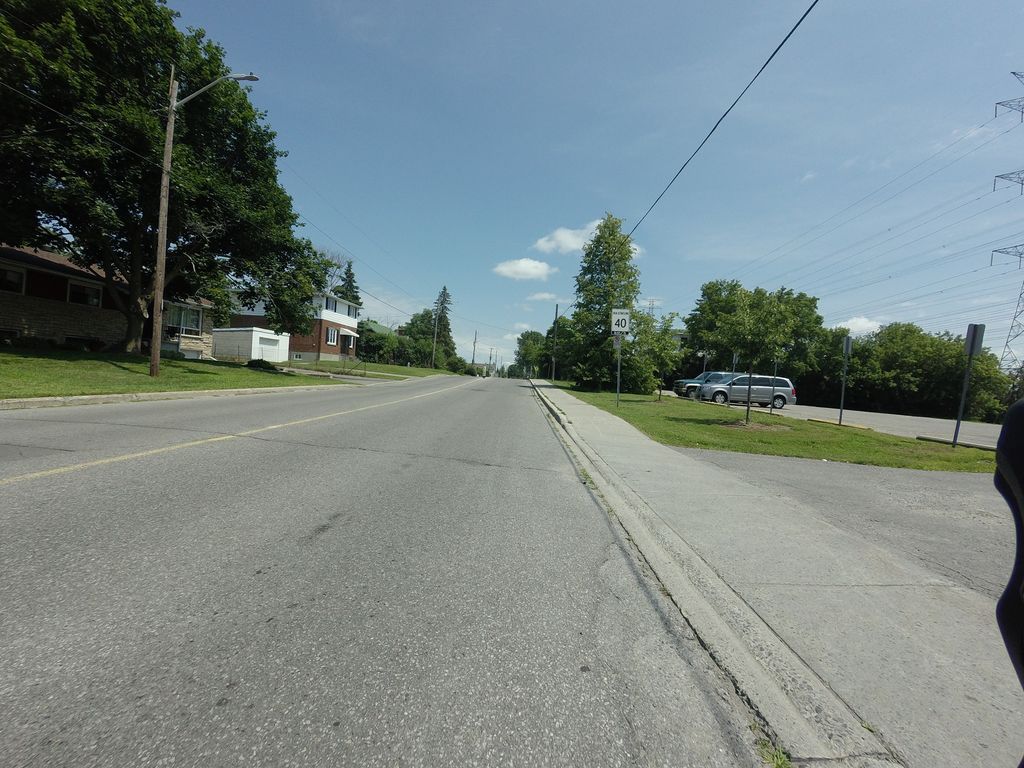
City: ottawa-gatineau